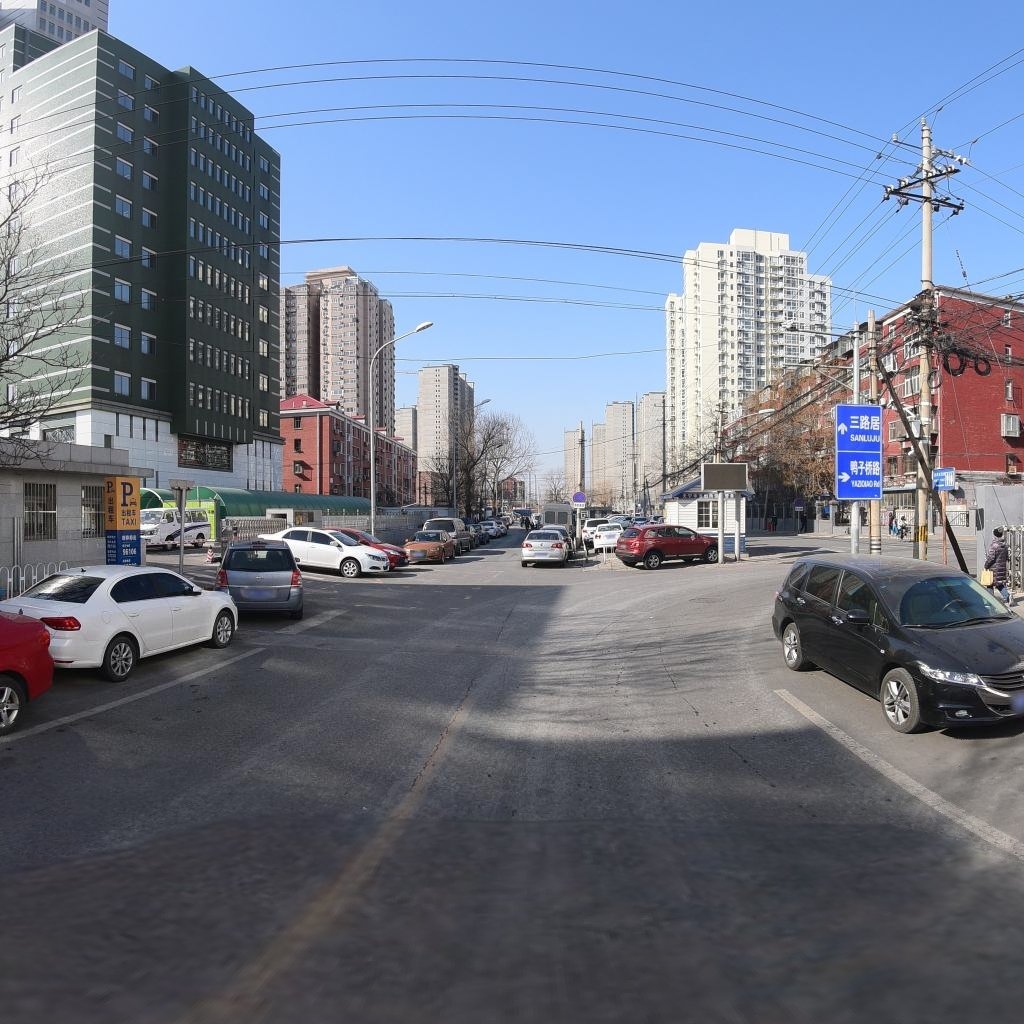
Region: Xicheng
Road damage annotations: longitudinal crack, manhole cover, longitudinal crack